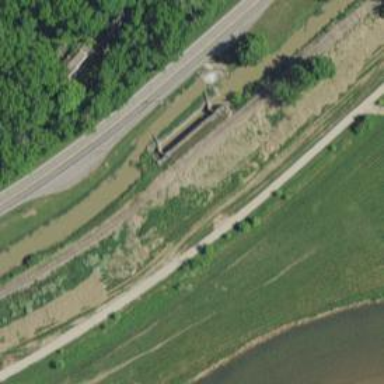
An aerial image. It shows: Lock gate along waterway.